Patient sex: M
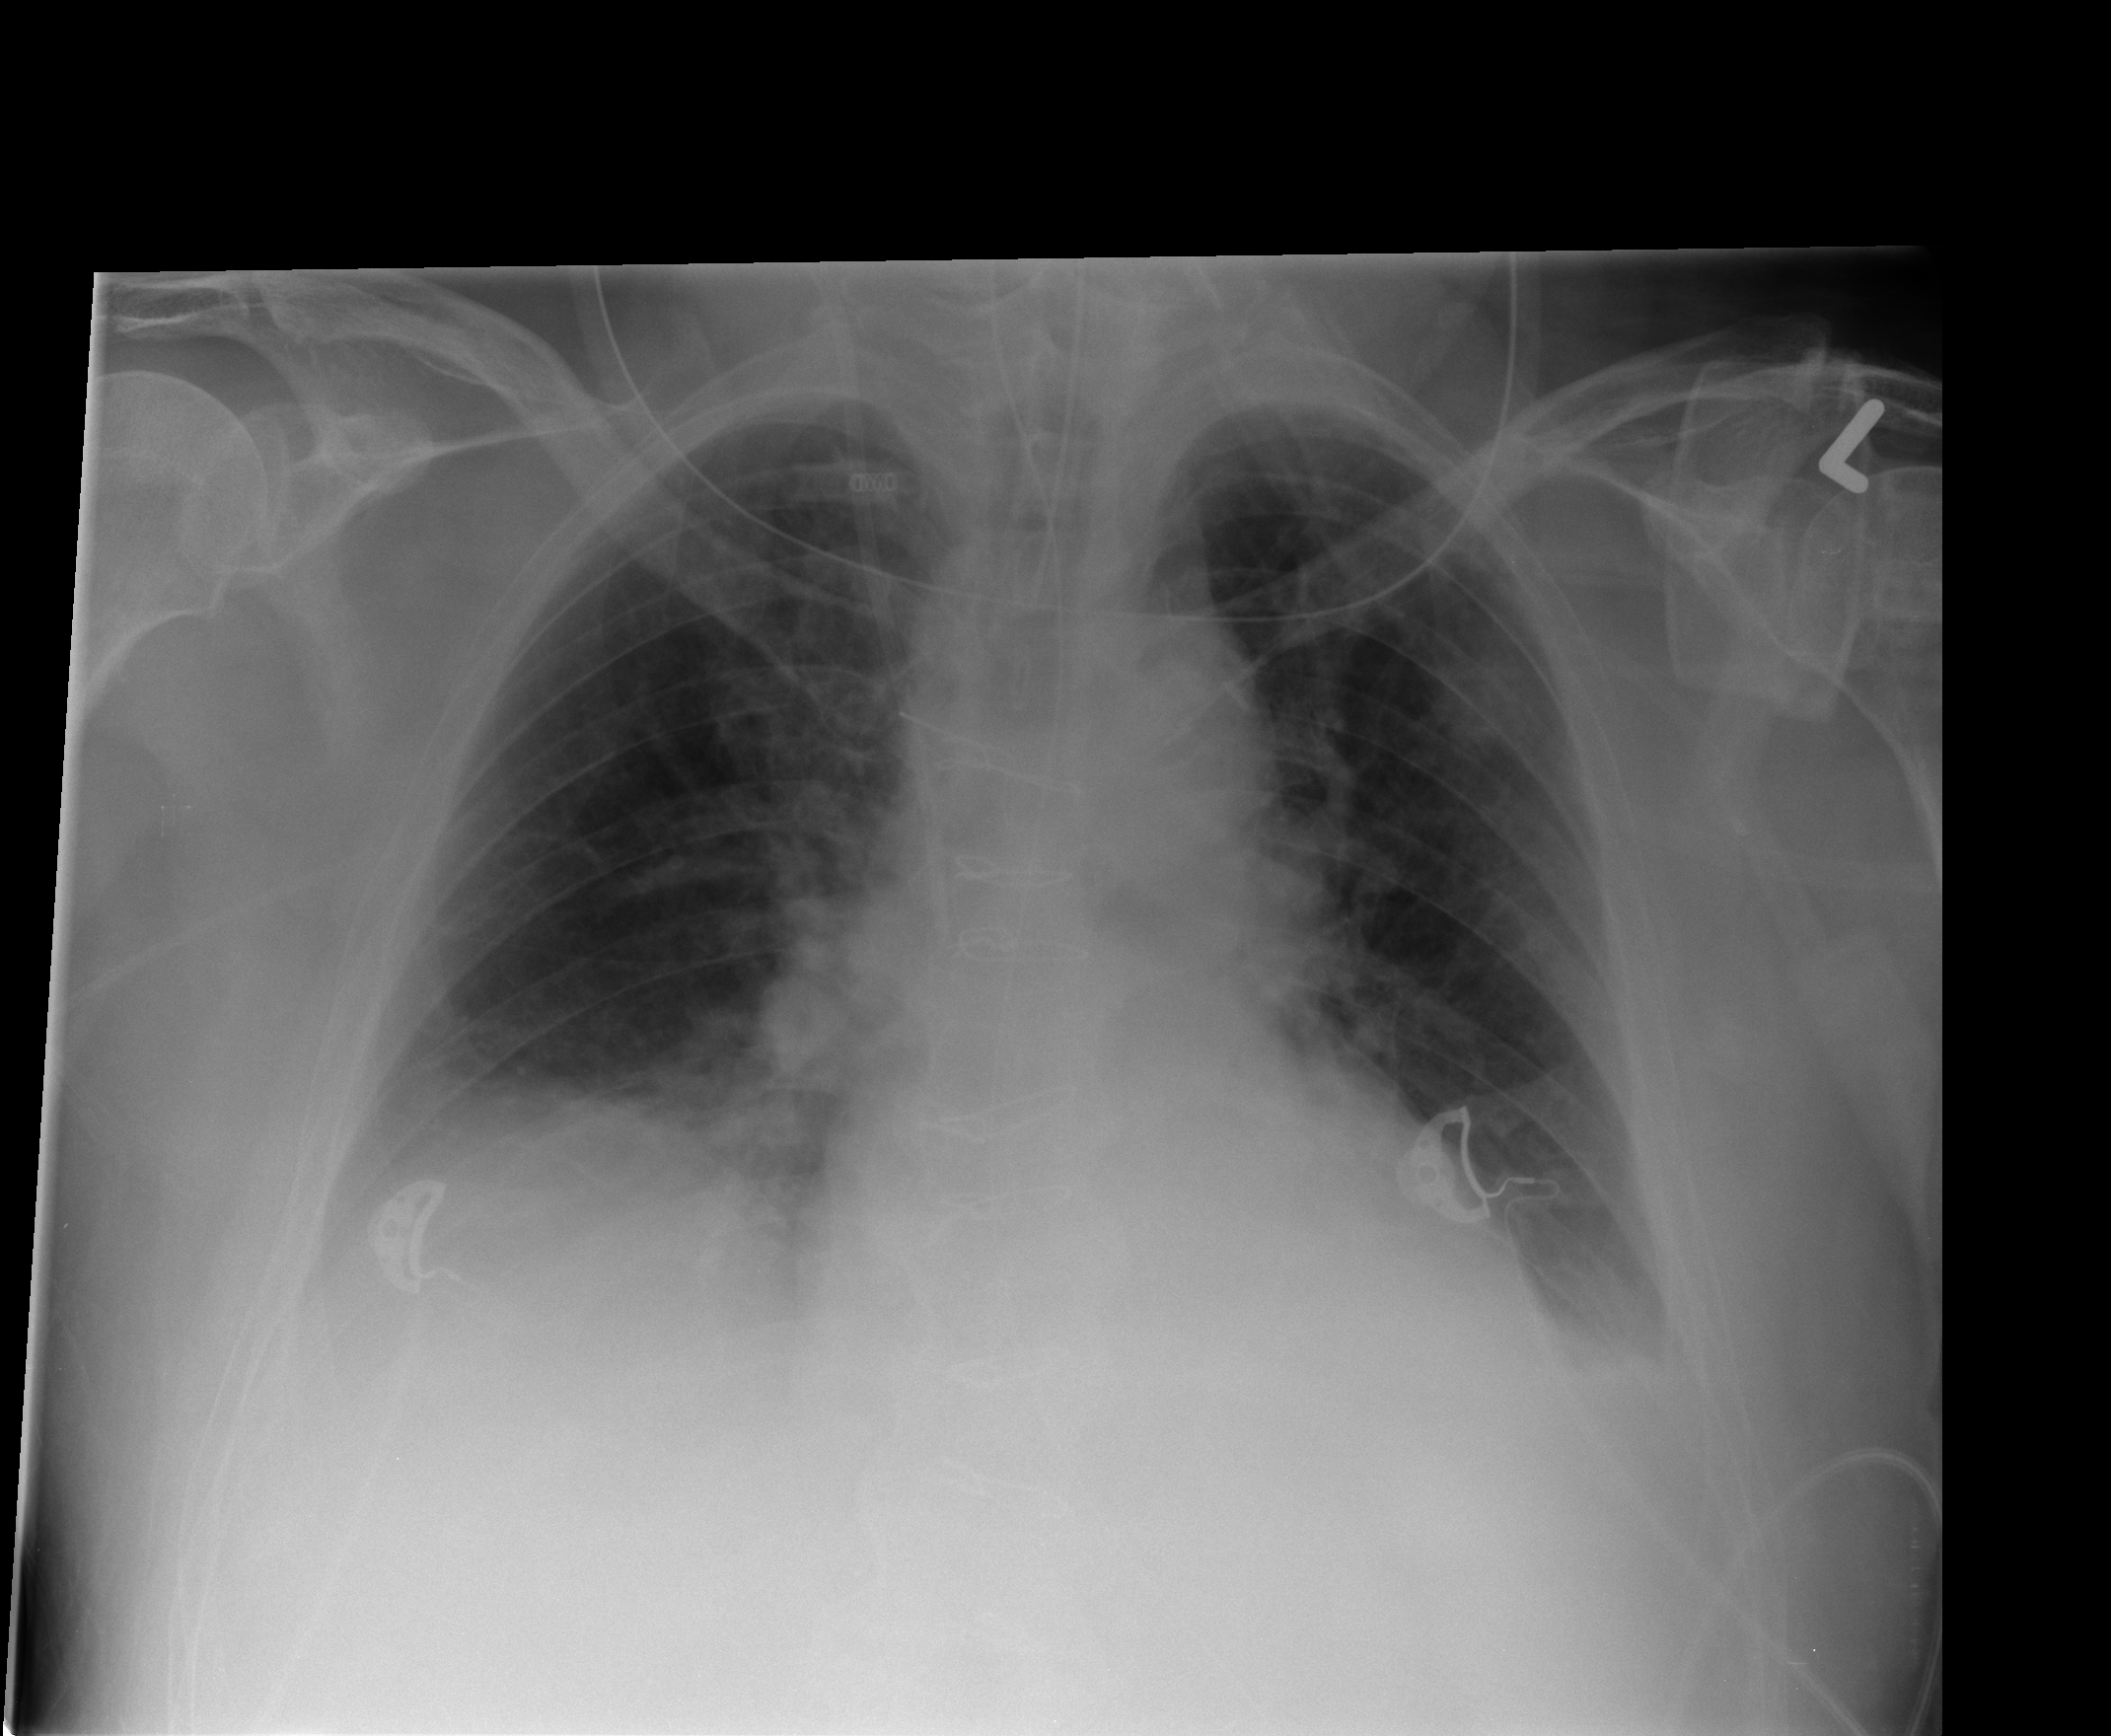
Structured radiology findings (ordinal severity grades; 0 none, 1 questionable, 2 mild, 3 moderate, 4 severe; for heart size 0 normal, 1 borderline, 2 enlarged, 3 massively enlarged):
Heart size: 1
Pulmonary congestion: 2
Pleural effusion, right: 2
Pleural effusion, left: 2
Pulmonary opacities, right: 0
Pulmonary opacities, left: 0
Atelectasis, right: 2
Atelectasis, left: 1